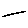
Label: line